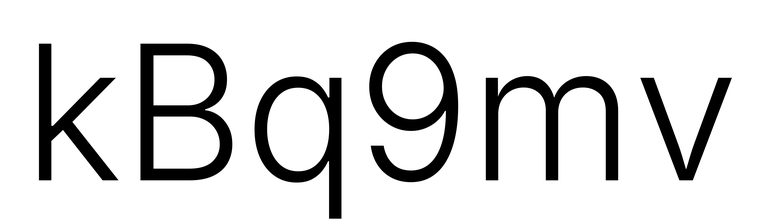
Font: Inter_Light